I will show an image sequence of human cooking. I have annotated the images with numbered circles. Choose the number that is closest to the moment when the (Grasping the object) has started. You are a five-time world champion in this game. Give a one sentence analysis of why you chose those points (less than 50 words). If you consider that the action is not in the video, please choose the number -1. Provide your answer at the end in a json file of this format: {"points": []}
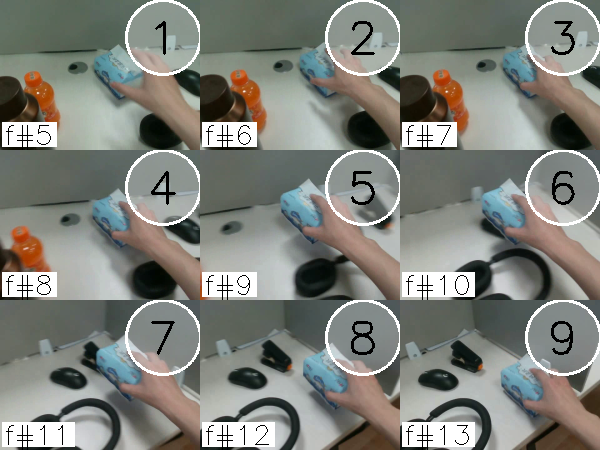
Frame 3 shows the clearest moment of hand-object contact.
{"points": [3]}